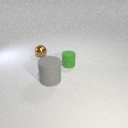
small brown metal sphere behind small green rubber cylinder